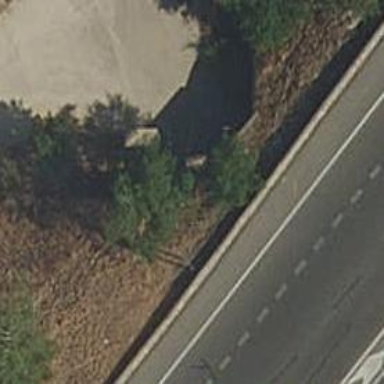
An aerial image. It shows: Retaining wall.